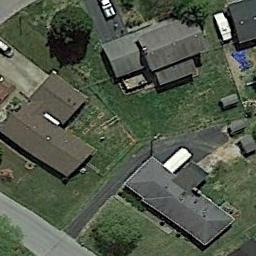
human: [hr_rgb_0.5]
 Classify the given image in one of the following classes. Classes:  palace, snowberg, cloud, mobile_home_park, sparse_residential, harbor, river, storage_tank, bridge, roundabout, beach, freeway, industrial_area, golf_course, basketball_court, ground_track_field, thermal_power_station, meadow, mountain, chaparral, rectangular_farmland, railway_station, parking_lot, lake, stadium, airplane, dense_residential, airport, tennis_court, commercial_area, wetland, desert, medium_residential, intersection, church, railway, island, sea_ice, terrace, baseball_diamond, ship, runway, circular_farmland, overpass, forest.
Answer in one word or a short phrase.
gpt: medium_residential